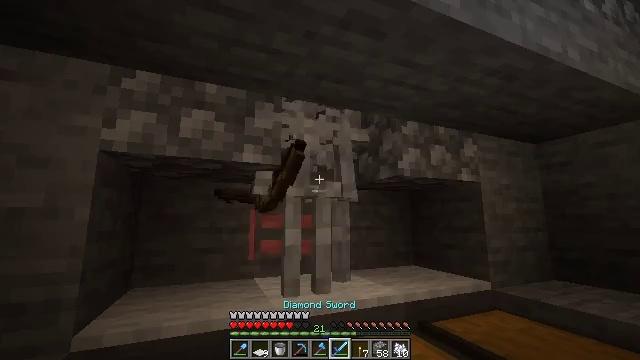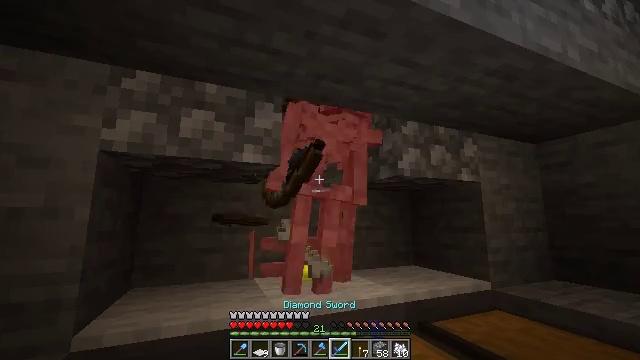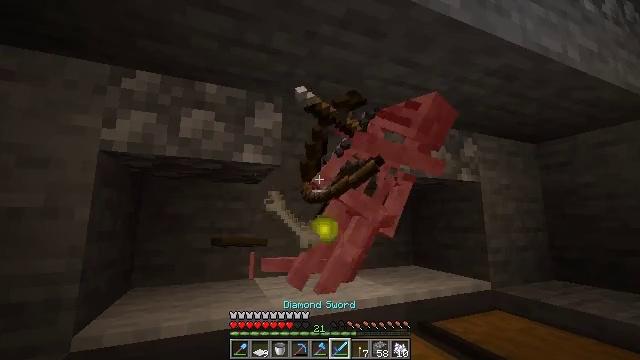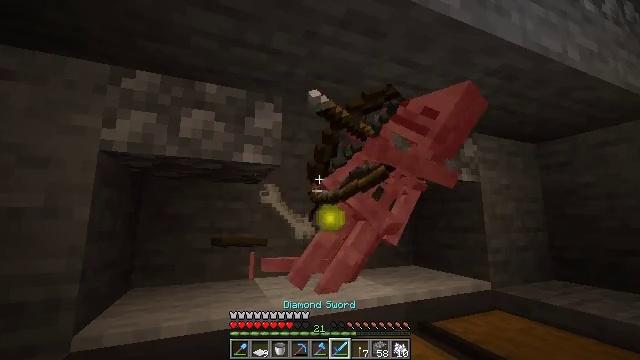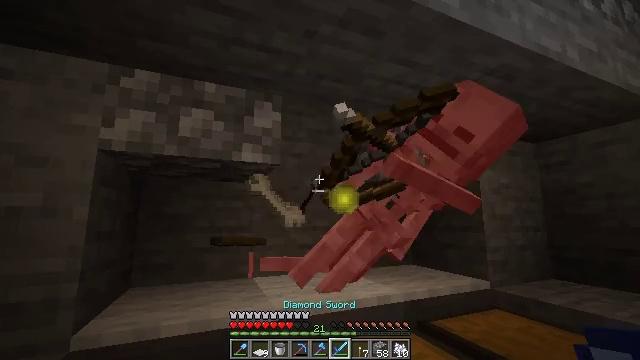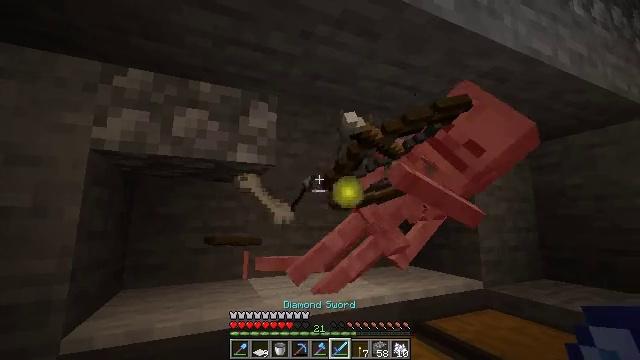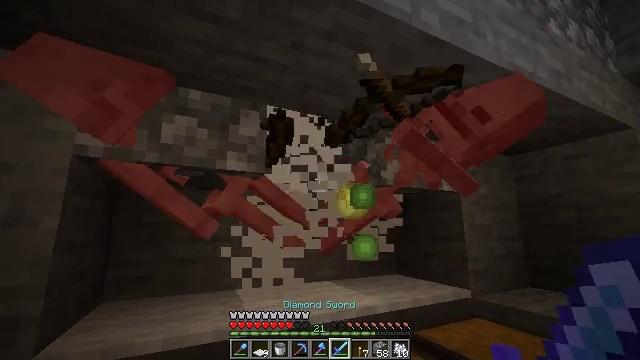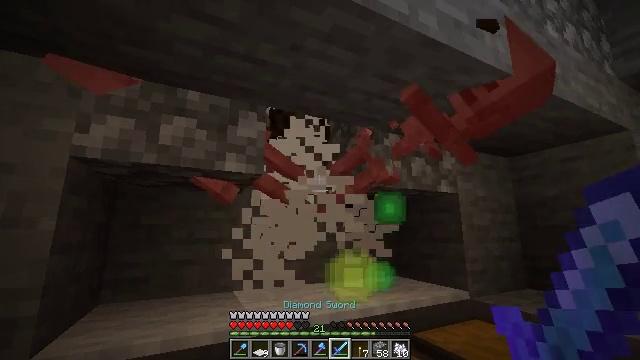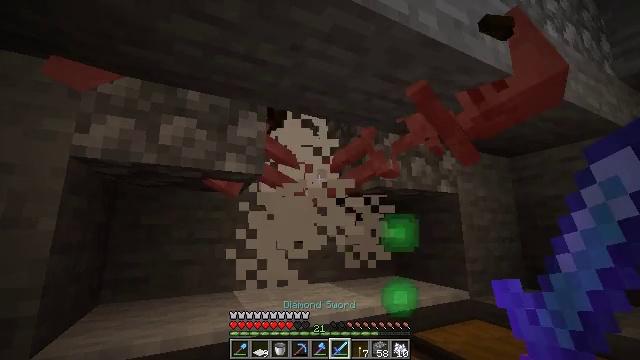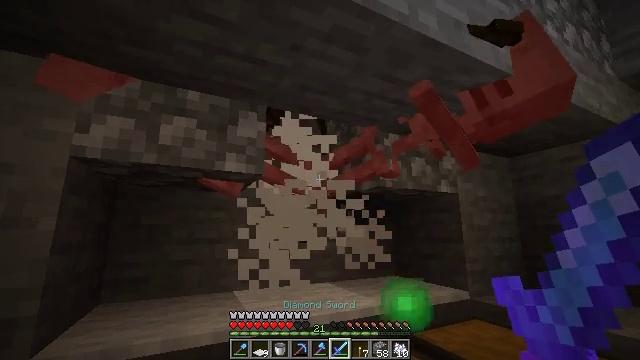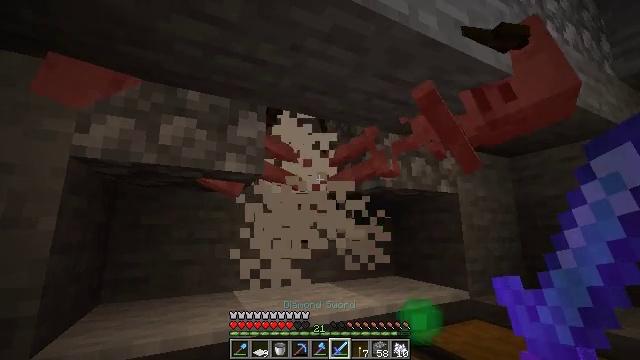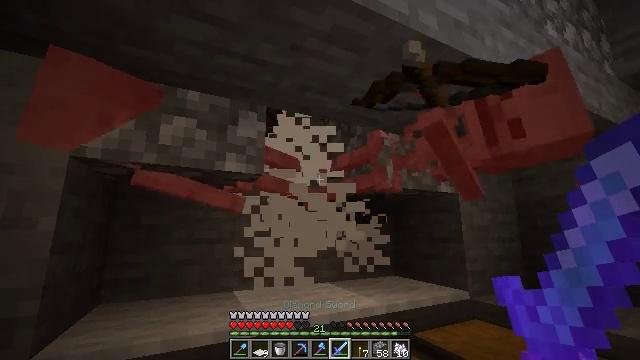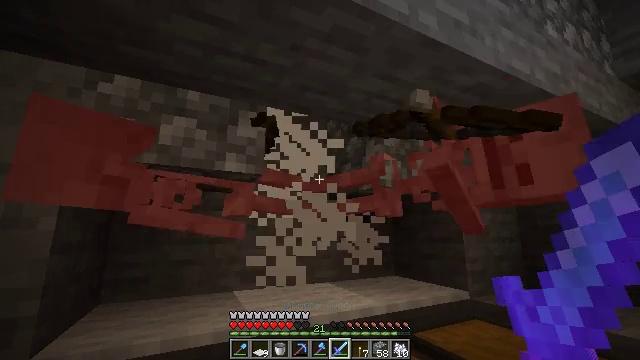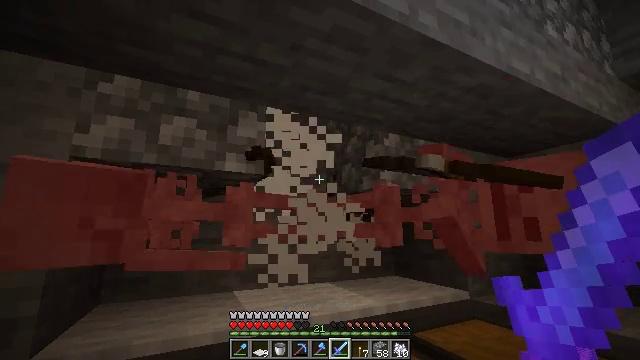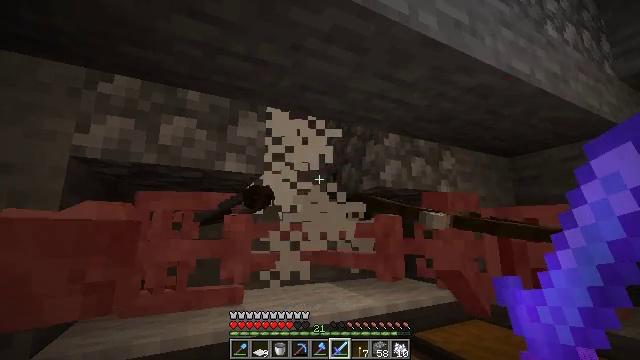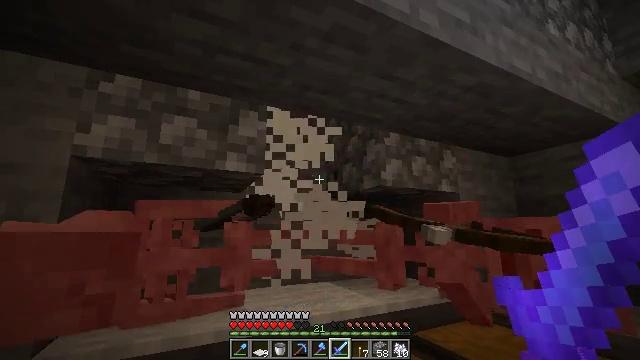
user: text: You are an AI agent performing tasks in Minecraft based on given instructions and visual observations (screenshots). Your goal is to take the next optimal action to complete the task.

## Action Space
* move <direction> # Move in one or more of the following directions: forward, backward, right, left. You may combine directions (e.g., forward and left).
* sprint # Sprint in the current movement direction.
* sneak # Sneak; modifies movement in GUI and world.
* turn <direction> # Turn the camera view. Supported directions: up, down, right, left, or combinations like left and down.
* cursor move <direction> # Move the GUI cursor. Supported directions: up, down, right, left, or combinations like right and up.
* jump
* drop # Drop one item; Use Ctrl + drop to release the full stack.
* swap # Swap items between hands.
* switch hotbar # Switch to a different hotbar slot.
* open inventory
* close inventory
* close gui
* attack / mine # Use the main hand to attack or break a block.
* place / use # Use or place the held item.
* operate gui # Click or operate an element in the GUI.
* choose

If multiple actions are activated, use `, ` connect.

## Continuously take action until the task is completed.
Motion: motion action
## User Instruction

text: Remove the white carpet from the floor.
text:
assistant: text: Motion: attack / mine
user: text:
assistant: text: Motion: no_op
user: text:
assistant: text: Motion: no_op
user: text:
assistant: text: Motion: no_op
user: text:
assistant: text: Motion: turn right
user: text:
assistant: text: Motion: turn right and up
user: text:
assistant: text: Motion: no_op
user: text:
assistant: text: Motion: no_op
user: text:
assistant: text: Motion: no_op
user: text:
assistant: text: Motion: no_op
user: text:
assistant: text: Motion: no_op
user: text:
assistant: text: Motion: no_op
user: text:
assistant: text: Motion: no_op
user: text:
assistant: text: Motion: no_op
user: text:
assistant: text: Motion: no_op
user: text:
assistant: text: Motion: no_op
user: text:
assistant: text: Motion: no_op
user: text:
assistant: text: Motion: no_op
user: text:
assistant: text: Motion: no_op
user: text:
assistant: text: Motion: turn down
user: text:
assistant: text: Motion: turn left and down
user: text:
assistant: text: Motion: turn left and down
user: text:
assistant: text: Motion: turn left and down
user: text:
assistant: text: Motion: turn left and down
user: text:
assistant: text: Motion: turn left and down
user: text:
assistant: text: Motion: no_op
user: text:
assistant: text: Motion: no_op
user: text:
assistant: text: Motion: turn left
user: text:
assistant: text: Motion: turn left and up
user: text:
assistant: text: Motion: turn left